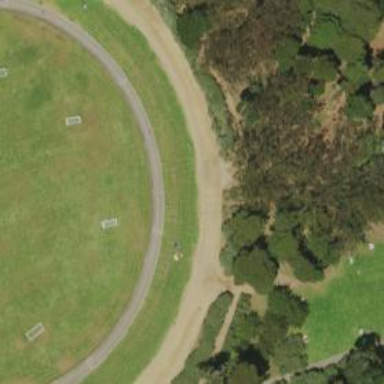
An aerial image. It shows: The Polo Field Cycling Track is asphalt path designed for cycling enthusiasts.